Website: bh-photo
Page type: cart
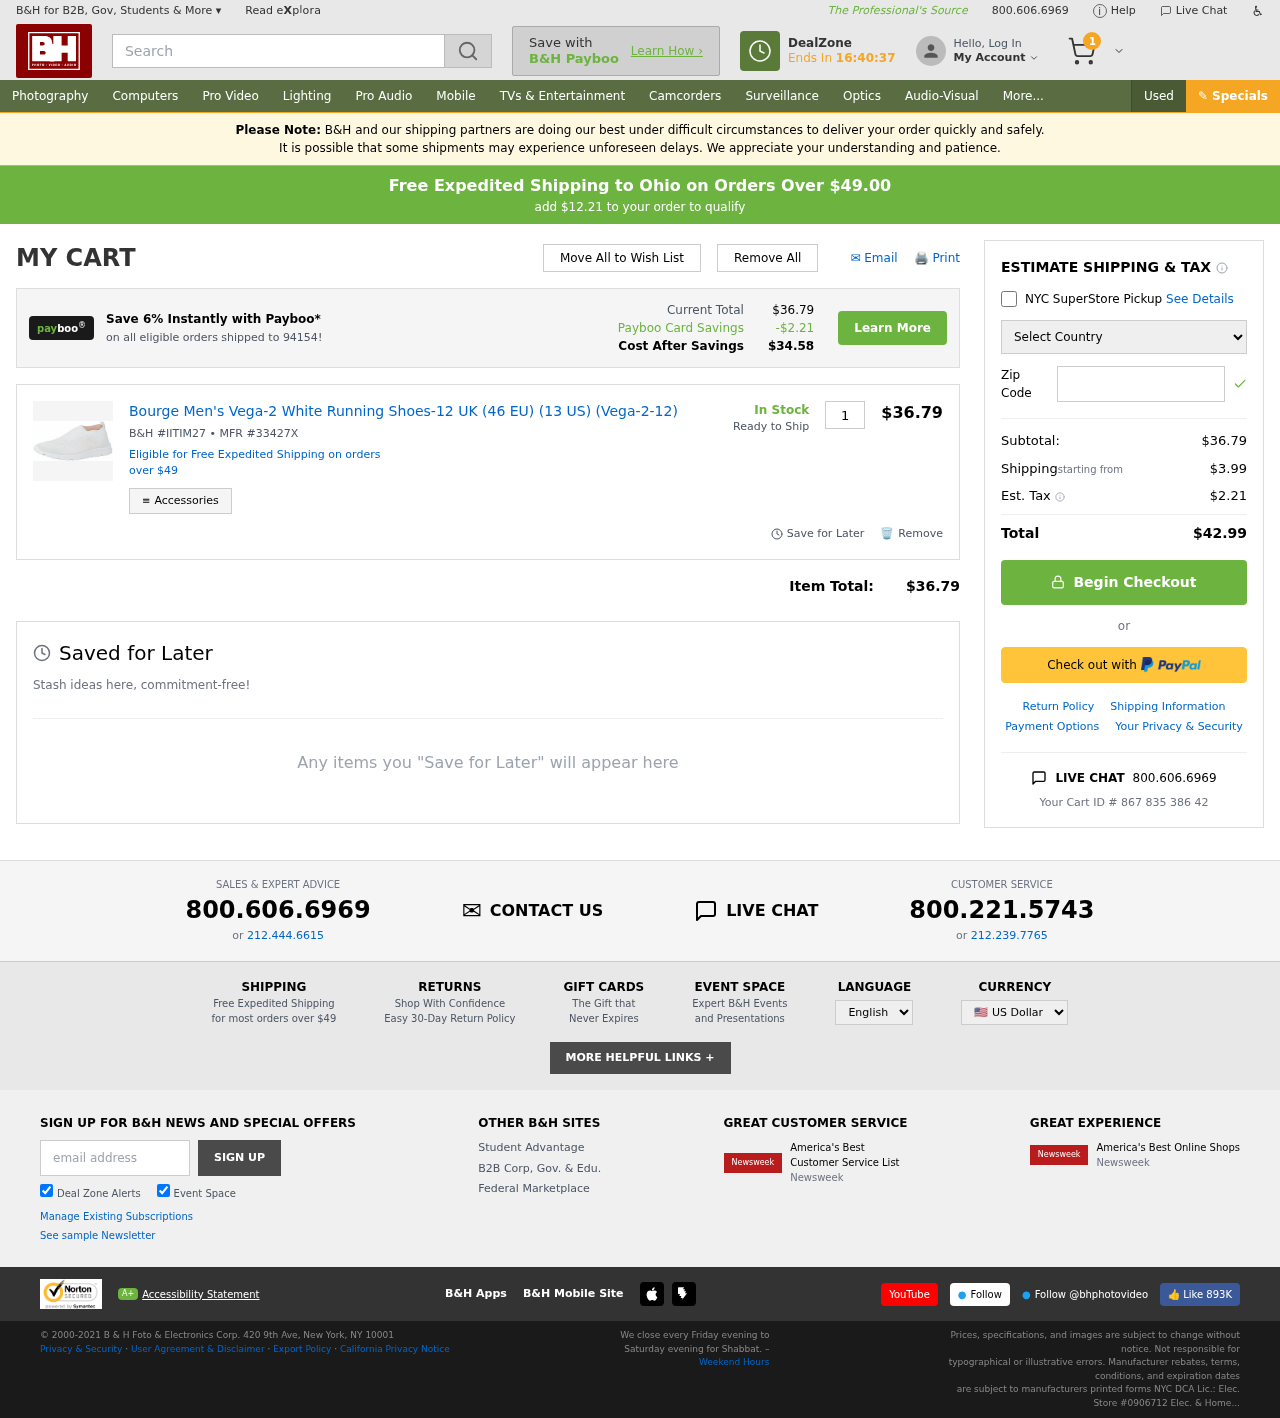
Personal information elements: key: PII_COUNTRY
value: United States
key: PII_POSTCODE
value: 94154
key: PII_STATE
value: Ohio
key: PII_POSTCODE_FULL
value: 94154
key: PII_POSTCODE_NUMERIC
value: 94154
Product elements: key: PRODUCT1_NAME
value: Bourge Men's Vega-2 White Running Shoes-12 UK (46 EU) (13 US) (Vega-2-12)
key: PRODUCT1_PRICE
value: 36.79
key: PRODUCT1_QUANTITY
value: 1
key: PRODUCT1_SKU
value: IITIM27
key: PRODUCT1_MFR
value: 33427X
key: PRODUCT1_AVAILABILITY
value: In Stock
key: PRODUCT1_SHIP_STATUS
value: Ready to Ship
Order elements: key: ORDER_NUM_ITEMS
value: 1
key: FREE_SHIPPING_THRESHOLD
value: $12.21
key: ORDER_SUBTOTAL
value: $36.79
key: ORDER_SHIPPING_COST
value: $3.99
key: ORDER_TAX
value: $2.21
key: ORDER_TOTAL
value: $42.99
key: ORDER_ID
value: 867 835 386 42
Search elements: key: HEADER_SEARCH
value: Search
Other elements: key: PAYBOO_SAVINGS
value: -$2.21
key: COST_AFTER_SAVINGS
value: $34.58